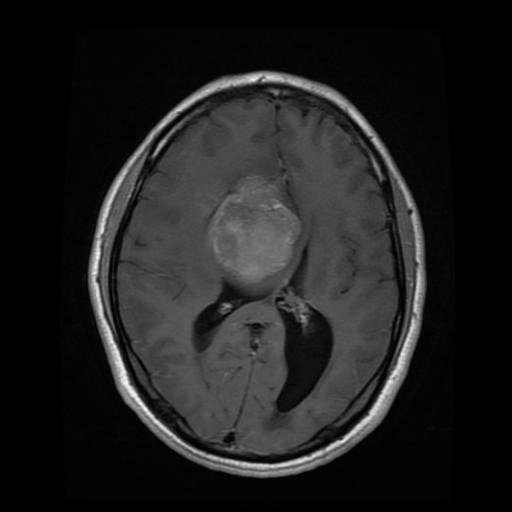
Label: meningioma